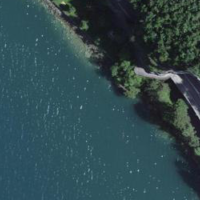
EUNIS habitat code: 14
Species observed at this site:
Cymbalaria muralis